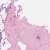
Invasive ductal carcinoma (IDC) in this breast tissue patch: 0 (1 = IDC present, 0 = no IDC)